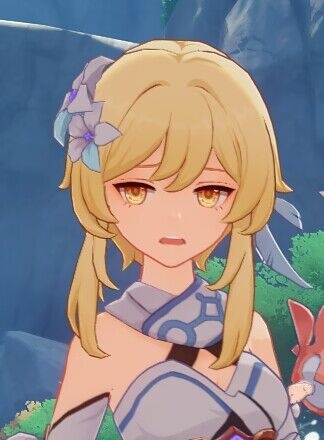
Label: anime